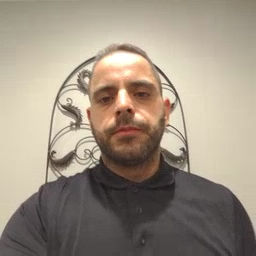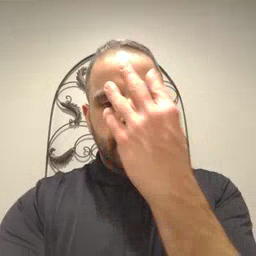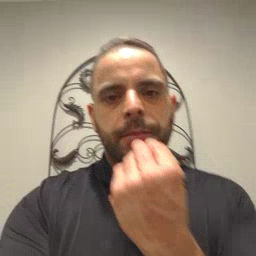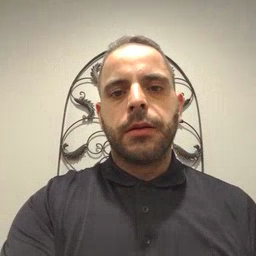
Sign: sleep